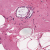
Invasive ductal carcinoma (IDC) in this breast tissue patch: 0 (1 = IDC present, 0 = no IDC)